Question: I'm using gecko 'webbrowser' control in my 'winforms' app, it's belonging to firefox browser.
When I navigate to 'www.facebook.com' I get this messagebox immediately :

it's really annoying , I tried to press enter by code when my webbrowser loses focus but it doesn't work.. how to get rid of it ?
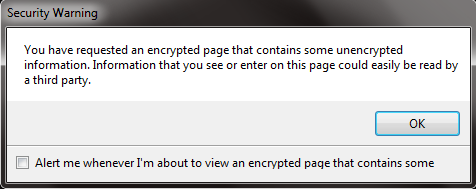
Answer: '''
Application.OpenForms[1].Close();
'''